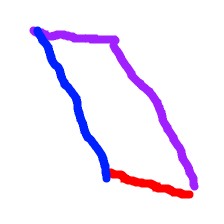
Shape: parallelogram